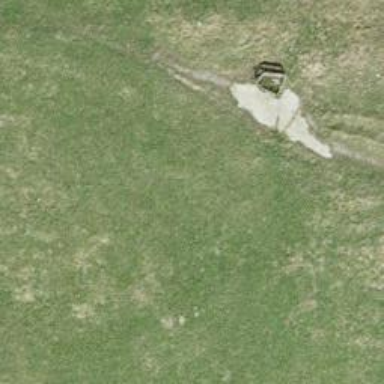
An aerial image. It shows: Path covered in grass.